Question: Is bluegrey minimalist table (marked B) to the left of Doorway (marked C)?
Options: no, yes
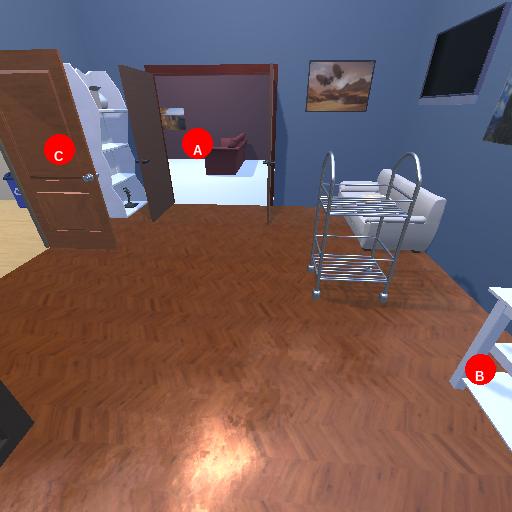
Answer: no